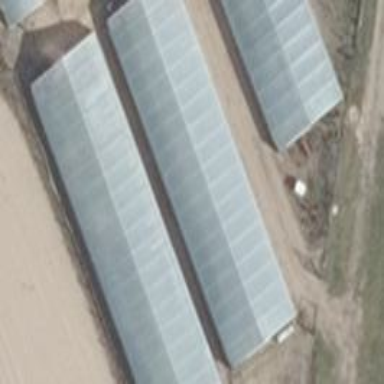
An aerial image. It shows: Greenhouse.